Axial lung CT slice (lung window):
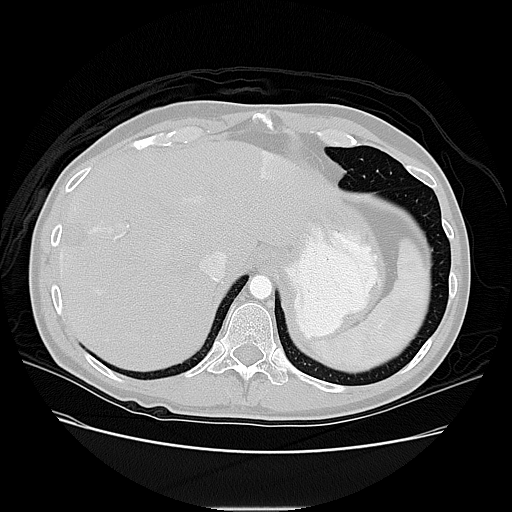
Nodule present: no